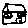
Label: house